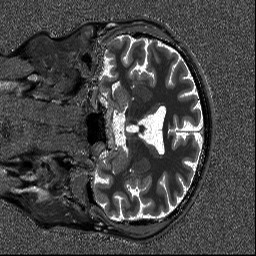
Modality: T1map
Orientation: coronal
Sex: male